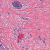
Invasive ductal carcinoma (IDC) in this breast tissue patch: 0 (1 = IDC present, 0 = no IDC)